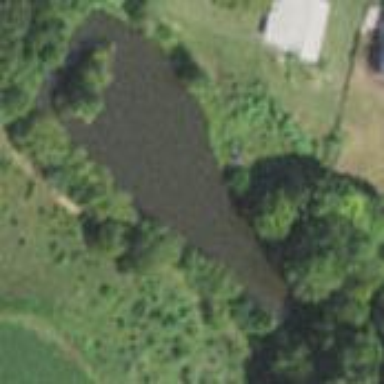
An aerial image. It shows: Pond surrounded by natural water.